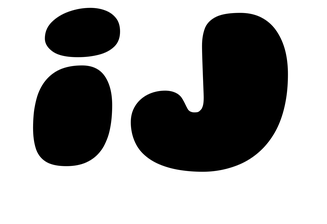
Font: Gluten_Black